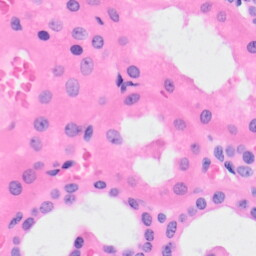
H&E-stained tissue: Kidney